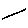
Label: line